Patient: sex F, age 28
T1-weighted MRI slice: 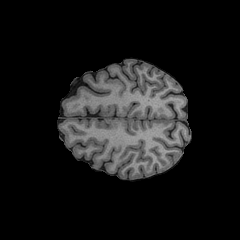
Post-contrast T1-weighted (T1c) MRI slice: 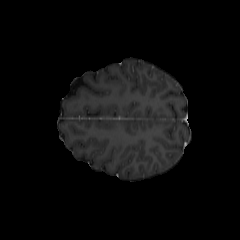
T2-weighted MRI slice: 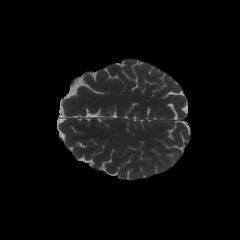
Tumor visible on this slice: no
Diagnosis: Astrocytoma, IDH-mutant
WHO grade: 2